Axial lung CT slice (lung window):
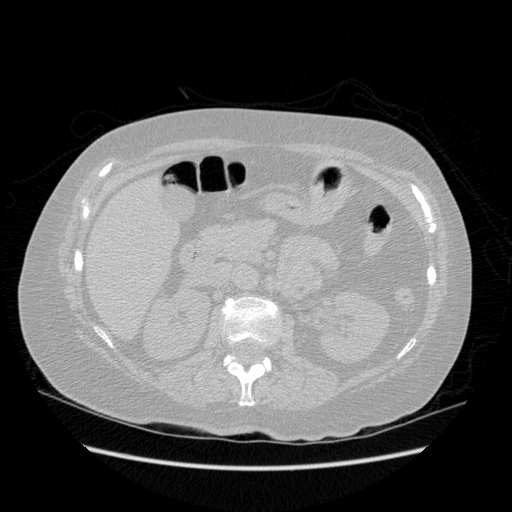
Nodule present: no